Question: I have a working sql select, which looks like this
[Edited: Im sorry i did one mistake in the question, i edited alias of Table1 but im trying the answers]
'''
SELECT
m.Column1
,t2.Column2
,COALESCE
(
(
SELECT TOP 1 Vat
FROM LinkedDBServer.DatabaseName.dbo.TableName t3
WHERE
m.MaterialNumber = t3.MaterialNumber COLLATE Czech_CI_AS
and t3.Currency = ...
and ...
ORDER BY [Date] DESC
), m.Vat
) as Vat
FROM Table1 m
JOIN Table2 t2 on (m.Column1 = t2.Column1)
'''
It works but the problem is that it takes too long and LinkedServer cut my connection because it takes more than 10 minutes. The purpose of the query is to get newer data from a different database if it exists (i get newest data by top and ordering it by date and precondition is that every data in that database is newer than in mine, thats why im using COALESCE).
But my though is if I was able to rewrite it to JOIN it could be faster. But another problem could be I dont have an primary key (and cant change that).
How can I speed that query up ? (Im using SQL Server 2008 R2)
Thank you
Here i attached Estimated Query Plan: (Its readable in browser ZOOM :) Estimation is for 2 Coalesce columns.

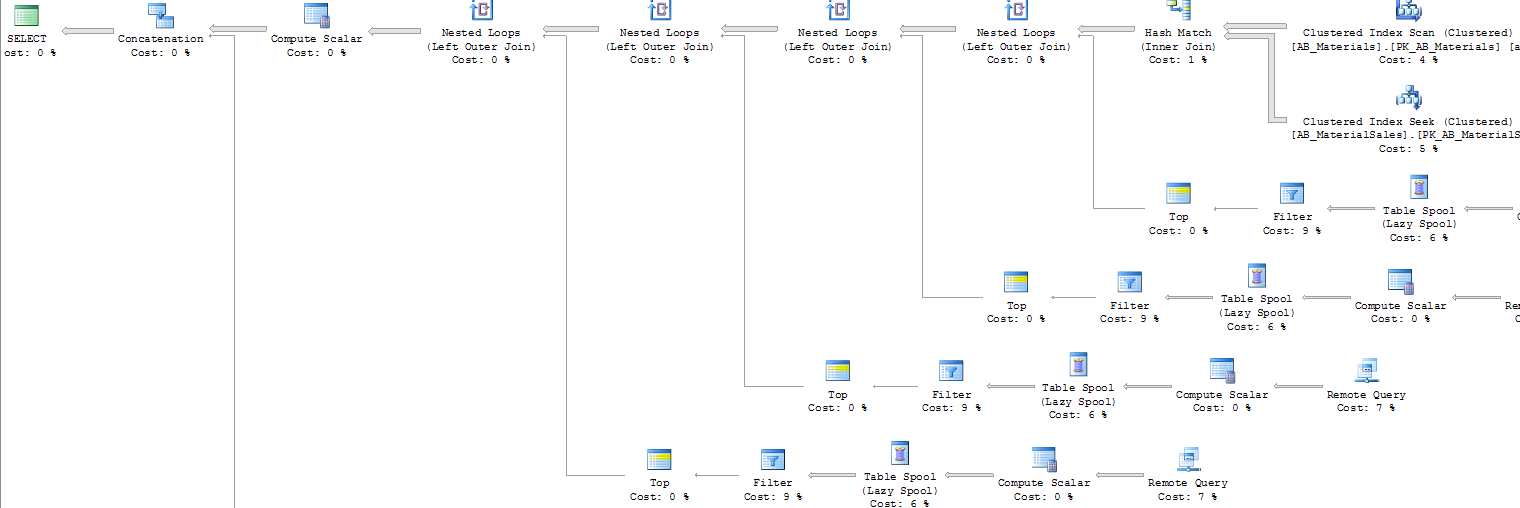
Answer: Try rewriting query using 'outer apply'
'''
SELECT
t1.Column1
,t2.Column2
,COALESCE(ou.vat, m.Vat) as Vat
FROM Table1 t1
JOIN Table2 m on (m.Column1 = t1.Column1)
outer apply
(
SELECT TOP 1 Vat
FROM LinkedDBServer.DatabaseName.dbo.TableName t3
WHERE
m.MaterialNumber = t3.MaterialNumber COLLATE Czech_CI_AS
and t3.Currency = ...
and ...
ORDER BY [Date] DESC
) ou
'''